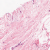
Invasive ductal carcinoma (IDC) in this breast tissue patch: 0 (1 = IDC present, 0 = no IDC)